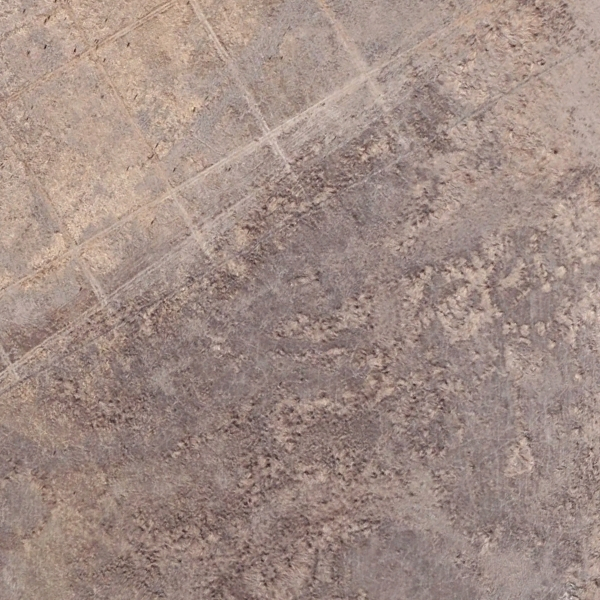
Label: BareLand